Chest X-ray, PA view. Patient: 44 years old, sex M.
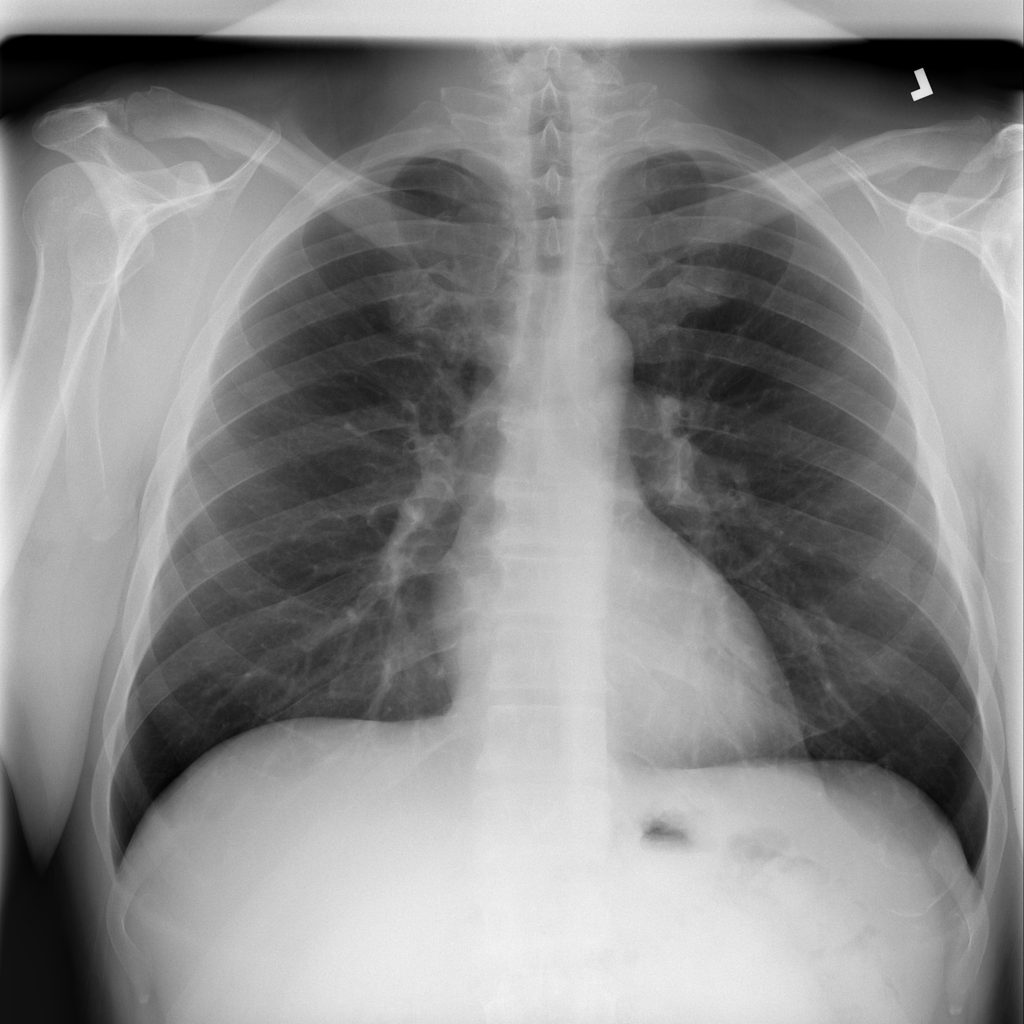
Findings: Infiltration